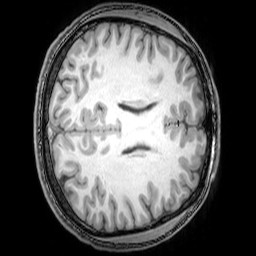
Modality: T1w
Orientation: axial
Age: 22
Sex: male
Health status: healthy
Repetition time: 0.081 s
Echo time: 0.037 s